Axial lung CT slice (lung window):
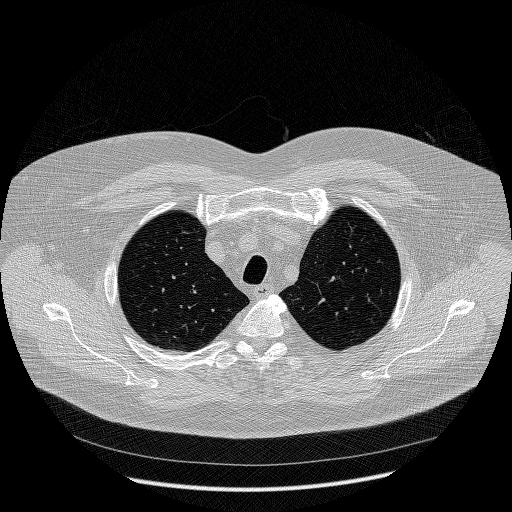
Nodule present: no